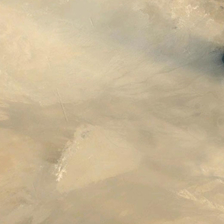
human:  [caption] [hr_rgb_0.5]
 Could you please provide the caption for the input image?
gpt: it is a large piece of yellow desert .

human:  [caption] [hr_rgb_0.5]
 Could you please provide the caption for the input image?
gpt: it is a large piece of yellow desert .

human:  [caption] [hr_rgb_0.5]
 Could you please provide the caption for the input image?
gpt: the big desert with white color seems very barren .

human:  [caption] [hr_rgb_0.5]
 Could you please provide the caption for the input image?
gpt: the big desert with white color seems very barren .

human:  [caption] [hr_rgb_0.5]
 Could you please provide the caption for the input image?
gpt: it is a large piece of yellow desert .